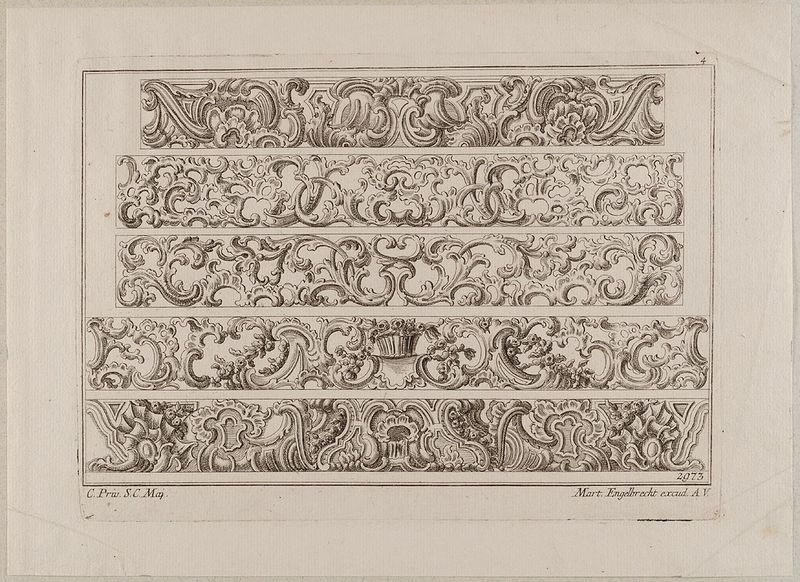
Titel: Friese mit Muschelwerk
Künstler: Martin Engelbrecht
Standort: Hamburg
Institution: Museum für Kunst und Gewerbe Hamburg
Schlagwörter: frankreich, zeichnung, barock, blatt, rokoko, grafik, graphik, old, fotografie, photographie, druckgraphik, druckgrafik, radierung, kopie, kunstgewerbe, fries, black and white, kunsthandwerk, mai, details, rocaille, style, reproduktionen, barockzeit, barockzeitalter, industriedesign, druckerzeugnisse, muschelwerk, acanthus leaf, ornamentstich, vorlageblätter, bhddf, fdufdbfejf, fjfjudefhjgef, fhujff, jfjkbk#fjfkfj, jhuifgdf, engelrecht